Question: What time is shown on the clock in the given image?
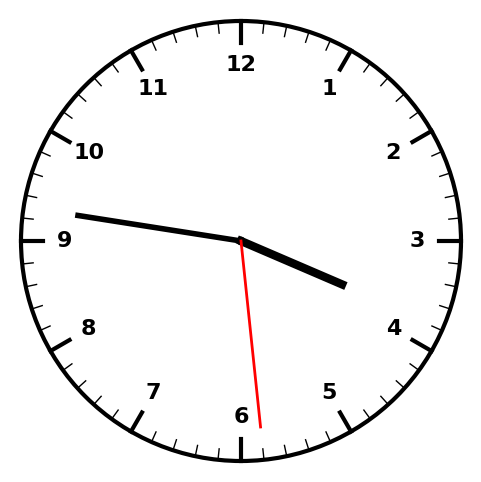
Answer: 03:46:29